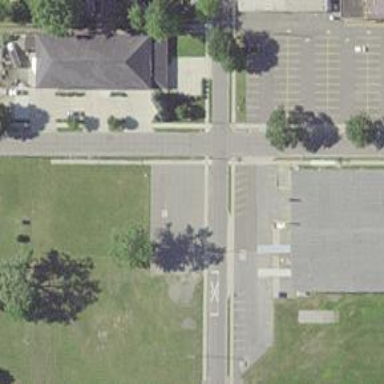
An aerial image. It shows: Unclassified road with separate sidewalk.